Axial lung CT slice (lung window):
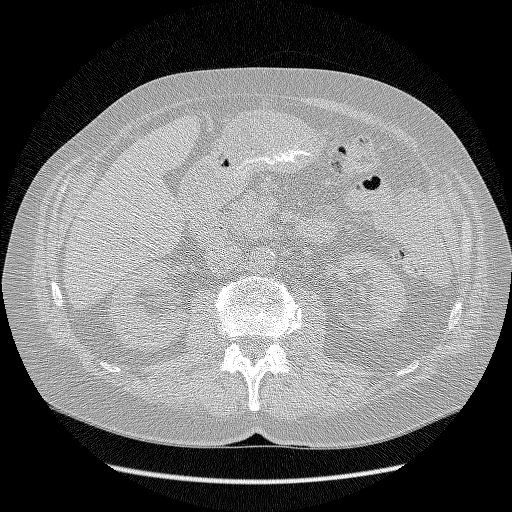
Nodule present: no